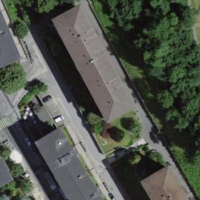
EUNIS habitat code: 55
Species observed at this site:
Cotinus coggygria
Veronica persica
Fraxinus excelsior